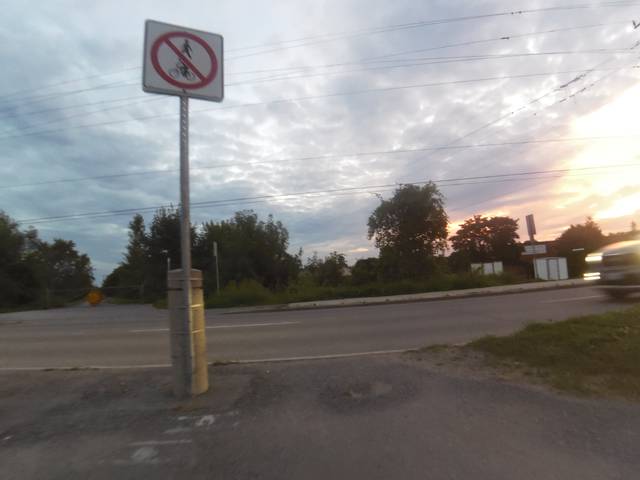
Region: Canada
Coordinates: 45.292, -75.87